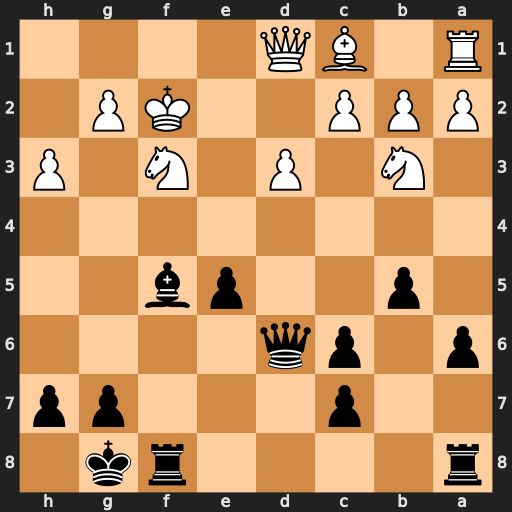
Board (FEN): r4rk1/2p3pp/p1pq4/1p2pb2/8/1N1P1N1P/PPP2KP1/R1BQ4
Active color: b
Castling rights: -
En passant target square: -
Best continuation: e4